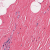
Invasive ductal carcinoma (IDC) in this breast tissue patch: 0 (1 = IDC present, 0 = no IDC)